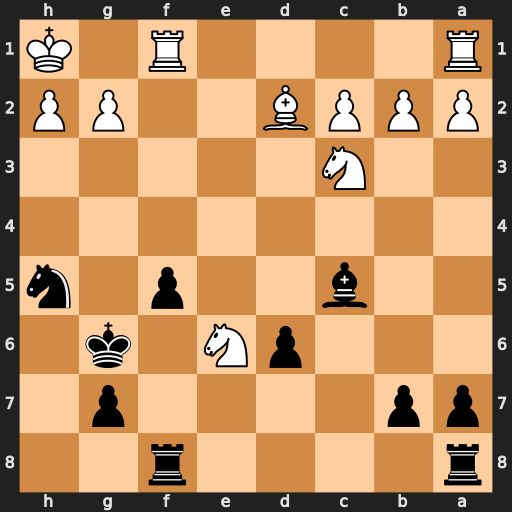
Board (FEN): r4r2/pp4p1/3pN1k1/2b2p1n/8/2N5/PPPB2PP/R4R1K
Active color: b
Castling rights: -
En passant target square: -
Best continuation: Ng3+ hxg3 Rh8+ Bh6 Rxh6#